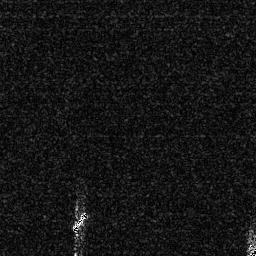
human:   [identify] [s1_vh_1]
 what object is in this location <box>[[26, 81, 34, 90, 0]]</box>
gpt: <ref>1 small ship at the bottom</ref>